Question: I am putting my first MVVM project together. I have a StatusBar that will be updated from various views (UserControls) from within the application. Each view will have its own DataContext. My original thought was to create a ViewModelBase class which implemented the INotifyPropertyChanged interface and also contained a public property to bind the the text of my StatusBar to. All other ViewModels within the application would then inherit the ViewModelBase class. Of course, this does not work. How can I accomplish this? I am not using MVVM Light or any other frameworks and I am programming in vb.net. Thanks in advance.
Update - Below is the translation of what Garry proposed in the 2nd answer, I am still unable to modify the status text from the MainViewModel?? Anyone see a problem with the vb translation of his c# code? This MVVM transition is causing major hair loss!!

ViewModelBase.vb
'''
Imports System.ComponentModel
Public Class ViewModelBase
Implements INotifyPropertyChanged
Public Event PropertyChanged As PropertyChangedEventHandler _
Implements INotifyPropertyChanged.PropertyChanged
Protected Sub OnPropertyChanged(ByVal propertyName As String)
RaiseEvent PropertyChanged(Me, New PropertyChangedEventArgs(propertyName))
End Sub
End Class
'''
StatusViewModel.vb
'''
Public Interface IStatusBarViewModel
Property StatusBarText() As String
End Interface
Public Class StatusBarViewModel
Inherits ViewModelBase
Implements IStatusBarViewModel
Private _statusBarText As String
Public Property StatusBarText As String Implements IStatusBarViewModel.StatusBarText
Get
Return _statusBarText
End Get
Set(value As String)
If value <> _statusBarText Then
_statusBarText = value
OnPropertyChanged("StatusBarText")
End If
End Set
End Property
End Class
'''
MainViewModel.vb
'''
Public Class MainViewModel
Inherits ViewModelBase
Private ReadOnly _statusBarViewModel As IStatusBarViewModel
Public Sub New(statusBarViewModel As IStatusBarViewModel)
_statusBarViewModel = statusBarViewModel
_statusBarViewModel.StatusBarText = "Test"
End Sub
End Class
'''
Status.xaml (UserControl)
'''
<StatusBar DataContext="{Binding StatusViewModel}">
...
<w:StdTextBlock Text="{Binding StatusText, UpdateSourceTrigger=PropertyChanged}" />
'''
Application.xaml.vb
'''
Class Application
Protected Overrides Sub OnStartup(e As System.Windows.StartupEventArgs)
Dim iStatusBarViewModel As IStatusBarViewModel = New StatusBarViewModel()
Dim mainViewModel As New MainViewModel(iStatusBarViewModel)
Dim mainWindow As New MainWindow() With { _
.DataContext = mainViewModel _
}
mainWindow.Show()
End Sub
End Class
'''
MainWindow.xaml
'''
<Window x:Class="MainWindow"
xmlns="http://schemas.microsoft.com/winfx/2006/xaml/presentation"
xmlns:x="http://schemas.microsoft.com/winfx/2006/xaml"
xmlns:local="clr-namespace:GlobalStatusBarTest"
Title="MainWindow" Height="350" Width="525">
<Grid>
<Grid.RowDefinitions>
<RowDefinition Height="*"/>
<RowDefinition Height="20"/>
</Grid.RowDefinitions>
<local:Status Grid.Row="1" />
</Grid>
</Window>
'''
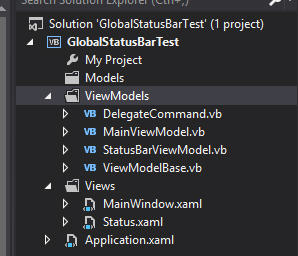
Answer: To begin, take your main window, the application shell, and change it to something like this...
'''
<DockPanel>
<sample:StatusBarControl DockPanel.Dock="Bottom" x:Name="StatusBarRegion"/>
<sample:MainContentControl DockPanel.Dock="Top" x:Name="MainContentRegion"/>
</DockPanel>
</Grid>
'''
This partitions the shell into regions much like the Prism Region Manager. Note that the 'content' is now a user control, along with any other views you want to place in that region. Note also that the status bar has a region, but will not change its view or view model.
In the code behind of your shell, place two dependency properties like this...
'''
public MainWindow()
{
InitializeComponent();
}
#region MainContentDp (DependencyProperty)
public object MainContentDp
{
get { return GetValue(MainContentDpProperty); }
set { SetValue(MainContentDpProperty, value); }
}
public static readonly DependencyProperty MainContentDpProperty =
DependencyProperty.Register("MainContentDp", typeof(object), typeof(MainWindow),
new PropertyMetadata(OnMainContentDpChanged));
private static void OnMainContentDpChanged(DependencyObject d, DependencyPropertyChangedEventArgs e)
{
MainWindow mainWindow = d as MainWindow;
if (mainWindow != null)
{
mainWindow.MainContentRegion.DataContext = e.NewValue;
}
}
#endregion
#region StatusBarDp (DependencyProperty)
public object StatusBarDp
{
get { return GetValue(StatusBarDpProperty); }
set { SetValue(StatusBarDpProperty, value); }
}
public static readonly DependencyProperty StatusBarDpProperty =
DependencyProperty.Register("StatusBarDp", typeof(object), typeof(MainWindow),
new PropertyMetadata(OnStatusBarDpChanged));
private static void OnStatusBarDpChanged(DependencyObject d, DependencyPropertyChangedEventArgs e)
{
MainWindow mainWindow = d as MainWindow;
if (mainWindow != null)
{
mainWindow.StatusBarRegion.DataContext = e.NewValue;
}
}
#endregion
'''
These dependency properties are substitutes for the Prism Region Manager. Each Dependency Property sets the data context of its associated region. In your case, you want to change the MainContentDp to switch back and forth between view models.
In the app.xaml.cs file, you can override the start up method to look like this...
'''
public partial class App
{
protected override void OnStartup(System.Windows.StartupEventArgs e)
{
IStatusBarViewModel iStatusBarViewModel = new StatusBarViewModel();
MainViewModel mainViewModel = new MainViewModel(iStatusBarViewModel);
OtherViewModel otherViewModel = new OtherViewModel(iStatusBarViewModel);
MainWindow mainWindow = new MainWindow
{
StatusBarDp = iStatusBarViewModel,
MainContentDp = mainViewModel
};
mainWindow.Show();
}
}
'''
This code creates the shell and assigns the two Dependency Properties, which in turn will populate the regions with their respective view models.
A view model would look like this...
'''
public class MainViewModel : ViewModelBase
{
public ICommand ClickCommand { get; set; }
private readonly IStatusBarViewModel _statusBarViewModel;
public MainViewModel(IStatusBarViewModel statusBarViewModel)
{
_statusBarViewModel = statusBarViewModel;
ClickCommand = new RelayCommand(ExecuteClickCommand, CanExecuteClickCommand);
}
private void ExecuteClickCommand(object obj)
{
_statusBarViewModel.StatusBarText = "Updating the db";
}
private bool CanExecuteClickCommand(object obj)
{
return true;
}
public void DoSomethingVeryImportant()
{
_statusBarViewModel.StatusBarText = "Starting some work";
// do some work here
_statusBarViewModel.StatusBarText = "Done doing some work";
}
}
'''
And another view model...
'''
public class OtherViewModel : ViewModelBase
{
private readonly IStatusBarViewModel _statusBarViewModel;
public OtherViewModel(IStatusBarViewModel statusBarViewModel)
{
_statusBarViewModel = statusBarViewModel;
}
public void UpdateTheDatabase()
{
_statusBarViewModel.StatusBarText = "Starting db update";
// do some work here
_statusBarViewModel.StatusBarText = "Db update complete";
}
}
'''
}
Both VM's get the same status bar in their constructors and both are writing to the same status bar. Both VM's take turns sharing the same region in your shell, "MainContentRegion". Prism does all of this without the verbosity of this answer, but since you are in VB and do not use Prism, this approach will work fine.